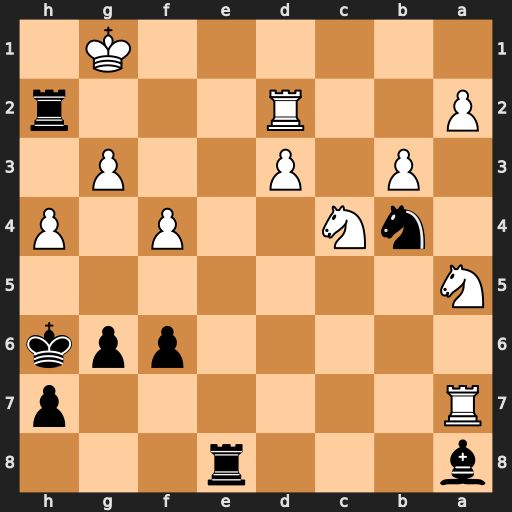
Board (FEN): b3r3/R6p/5ppk/N7/1nN2P1P/1P1P2P1/P2R3r/6K1
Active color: b
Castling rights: -
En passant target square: -
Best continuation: Re1+ Kxh2 Rh1#